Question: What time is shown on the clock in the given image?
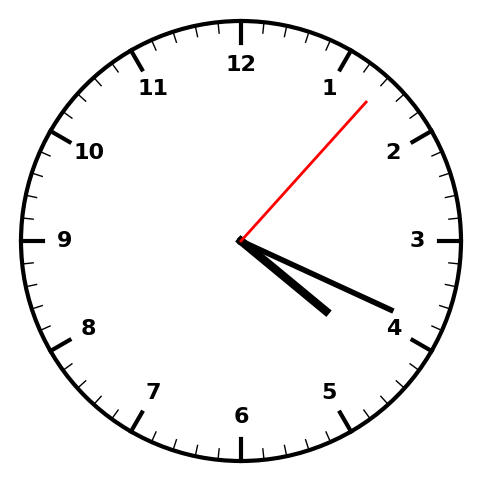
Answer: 04:19:07